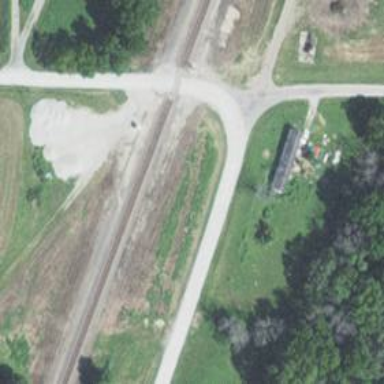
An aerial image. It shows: Railway service station.